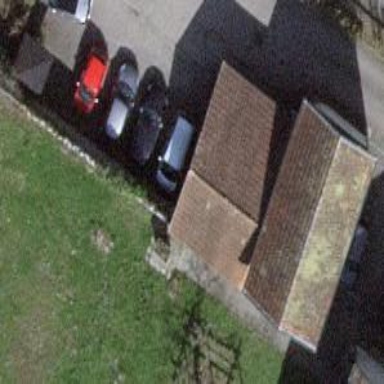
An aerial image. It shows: View of roof of building.